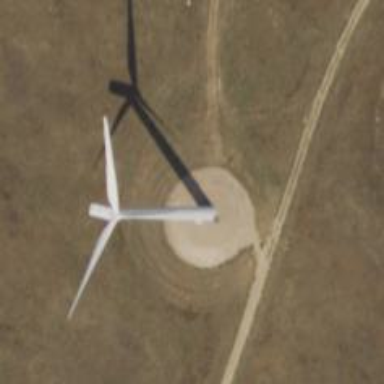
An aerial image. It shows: Wind turbine power generator.